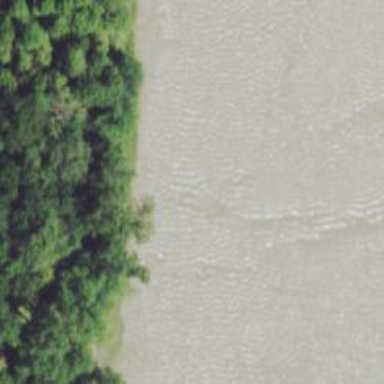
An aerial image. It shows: Scene featuring rapids in waterway.